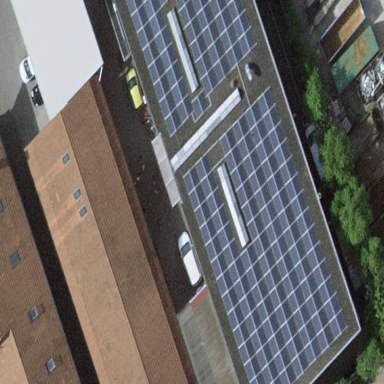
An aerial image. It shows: Solar power generator with photovoltaic panels.